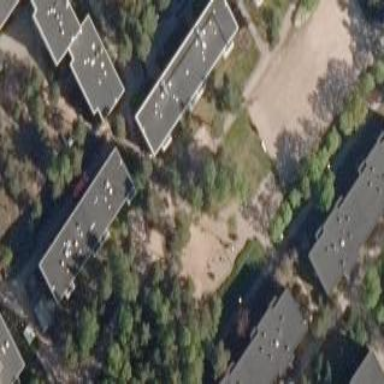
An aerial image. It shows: Apartment building with flat roof.